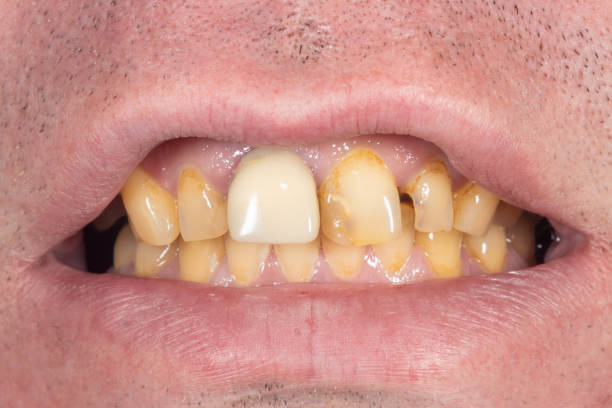
Condition: Tooth Discoloration